The image is a wavelet scalogram (time versus scale/frequency) of a rolling-element bearing's vibration signal. Diagnose the bearing from this image, choosing from: normal, inner_race, outer_race, ball.
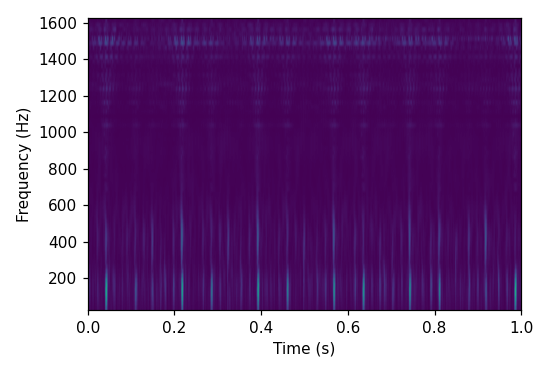
Answer: outer_race